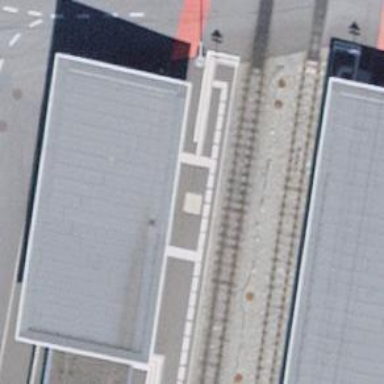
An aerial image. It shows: Set of steps on the road.